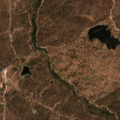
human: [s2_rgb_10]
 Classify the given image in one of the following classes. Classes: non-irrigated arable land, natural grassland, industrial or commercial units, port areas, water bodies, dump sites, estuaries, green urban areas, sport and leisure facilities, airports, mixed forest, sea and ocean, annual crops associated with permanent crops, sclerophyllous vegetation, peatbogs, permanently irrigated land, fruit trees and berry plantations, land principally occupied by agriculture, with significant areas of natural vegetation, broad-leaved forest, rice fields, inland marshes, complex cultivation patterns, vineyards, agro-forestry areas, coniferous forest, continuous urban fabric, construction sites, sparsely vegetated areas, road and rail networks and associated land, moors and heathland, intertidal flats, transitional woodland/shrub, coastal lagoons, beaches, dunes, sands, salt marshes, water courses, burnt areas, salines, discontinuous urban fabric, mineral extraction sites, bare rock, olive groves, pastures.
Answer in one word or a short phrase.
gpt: agro-forestry areas